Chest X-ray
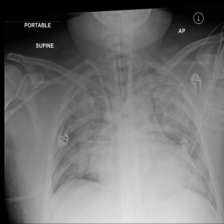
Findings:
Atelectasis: negative
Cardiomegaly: negative
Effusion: negative
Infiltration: negative
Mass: negative
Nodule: negative
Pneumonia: negative
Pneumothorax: negative
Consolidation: negative
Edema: positive
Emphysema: negative
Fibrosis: negative
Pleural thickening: negative
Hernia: negative